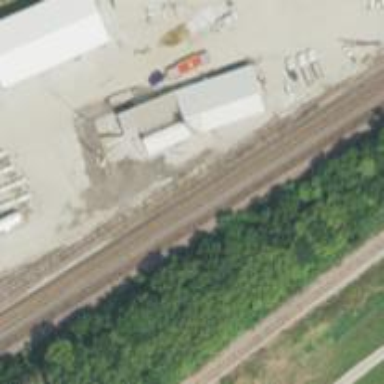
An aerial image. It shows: Railway track.